Закрытый снизу тонкостенный цилиндр длиной $L=1.50~м$ установлен вертикально. В верхней части он соединён с другим цилиндром значительно большего диаметра (см. рисунок).  В нижнем цилиндре на расстоянии $h=h_{1}=380~мм$ от верхнего края расположен тонкий лёгкий поршень. Над поршнем находится слой ртути высотой $h+\Delta h$, где $\Delta h \ll h$, ниже поршня - гелий под давлением $p_{1}=p_{0}+\rho_{р} g h_{1}$, где $p_{0}=760~мм~рт.ст.$ - атмосферное давление, $\rho_{р}=13.6~г/см^{3}$ - плотность ртути. Из-за большой разницы диаметров цилиндров изменением $\Delta h$ можно пренебречь при смещениях поршня по всей длине нижнего цилиндра.
Поршень находится в равновесии. Является ли это положение равновесия устойчивым? Существуют ли другие положения равновесия? Если есть, то при каких расстояниях $h_{i}$ от поршня до верхнего края? Являются ли эти положения равновесия устойчивыми? Можно считать, что при малых изменениях объёма под поршнем температура гелия остаётся постоянной.
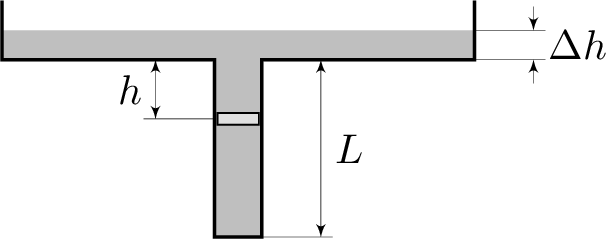
Решение: Обозначим $S$ площадь сечения нижнего цилиндра. Тогда объём, занимаемый гелием, равен $V=(L-h) S$. Так как температура гелия постоянна, воспользуемся законом Бойля-Мариотта: $$ p(L-h) S=\mathrm{const} $$ или $$ p=\frac{\left(p_{0}+\rho_{p} g h_{1}\right)\left(L-h_{1}\right)}{L-h}. $$ Давление гелия в равновесии равно $p=p_{0}+\rho_{\mathrm{p}} g h$, откуда получаем квадратное уравнение на $h$: $$ \left(p_{0}+\rho_{p} g h_{1}\right)\left(L-h_{1}\right)=\left(p_{0}+\rho_{p} g h\right)(L-h). $$ Следовательно, существуют два положения равновесия. Первое положение равновесия $h=h_{1}$ известно из условия. Решая квадратное уравнение выше, найдём второе положение равновесия $h_{2}=360~мм$. Исследуем положения равновесия на устойчивость. Введем обозначения $p_{\uparrow}$ для давления ртути непосредственно над поршнем и $p_{\downarrow}$ для давления гелия под поршнем. Устойчивое равновесие будет наблюдаться, если сила, возникающая при малом смещении поршня, стремится вернуть его в положение равновесия: $$ \frac{d\left(p_{\downarrow}-p_{\uparrow}\right)}{d h}>0. $$ Давление ртути равно $$ p_{\uparrow}=p_{0}+\rho_{p} g h, $$ давление гелия $p_{\downarrow}=p$ известно из формулы для $p$ по закону Бойля-Мариотта. Дифференцируя, получим $$ \frac{\left(p_{0}+\rho_{p} g h_{1}\right)\left(L-h_{1}\right)}{(L-h)^{2}}-\rho_{p} g>0. $$ В положении равновесия верно соотношение $\left(p_{0}+\rho_{p} g h_{1}\right)\left(L-h_{1}\right)=\left(p_{0}+\rho_{p} g h\right)(L-h)$, следовательно, $$ \frac{p_{0}+\rho_{p} g h}{L-h}-\rho_{p} g>0. $$ Окончательно получим условие устойчивости положения равновесия: $$ h>\frac{1}{2}\left(L-\frac{p_{0}}{\rho_{p} g}\right)=370~мм. $$ Итак, первое положение равновесия $h_{1}=380~мм$ устойчиво, а второе положение равновесия $h_{2}=360~мм$ неустойчиво.
Ответ: Первое положение равновесия $h_{1}=380~мм$ устойчиво, а второе положение равновесия $h_{2}=360~мм$ неустойчиво.
Темы:
T, Термодинамика, Всероссийские, Гидростатика, Устойчивость равновесия